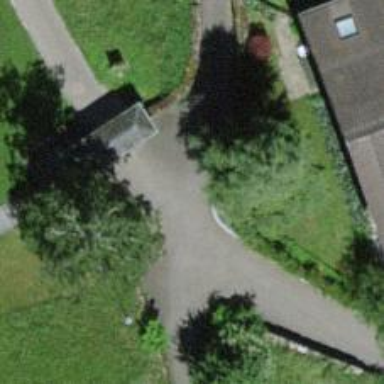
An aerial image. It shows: Bollard.